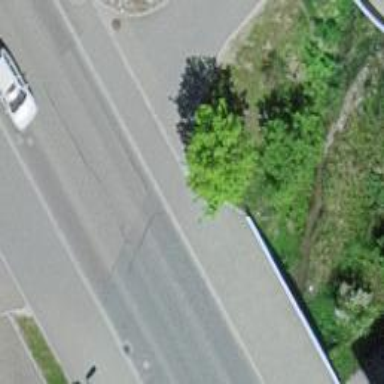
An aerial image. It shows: Asphalt footway with sidewalk on bridge.